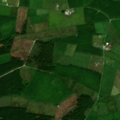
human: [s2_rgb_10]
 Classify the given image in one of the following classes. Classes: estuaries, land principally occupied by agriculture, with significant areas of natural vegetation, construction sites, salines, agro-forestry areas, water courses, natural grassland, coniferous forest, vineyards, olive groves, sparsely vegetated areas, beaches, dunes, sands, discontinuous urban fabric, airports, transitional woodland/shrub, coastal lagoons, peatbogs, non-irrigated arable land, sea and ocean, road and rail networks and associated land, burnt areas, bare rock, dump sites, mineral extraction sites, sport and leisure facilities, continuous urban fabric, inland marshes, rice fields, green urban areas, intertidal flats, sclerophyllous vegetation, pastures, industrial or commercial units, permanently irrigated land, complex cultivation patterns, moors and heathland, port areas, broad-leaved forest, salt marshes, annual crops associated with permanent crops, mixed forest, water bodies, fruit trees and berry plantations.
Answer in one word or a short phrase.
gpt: pastures, coniferous forest